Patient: sex M, age 32
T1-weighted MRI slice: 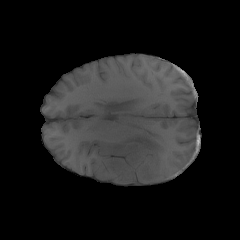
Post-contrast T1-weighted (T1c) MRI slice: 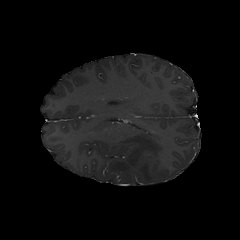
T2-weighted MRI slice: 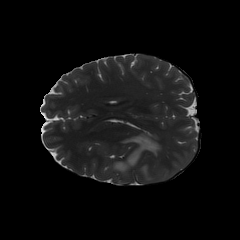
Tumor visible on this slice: yes
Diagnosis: Astrocytoma, IDH-mutant
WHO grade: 2